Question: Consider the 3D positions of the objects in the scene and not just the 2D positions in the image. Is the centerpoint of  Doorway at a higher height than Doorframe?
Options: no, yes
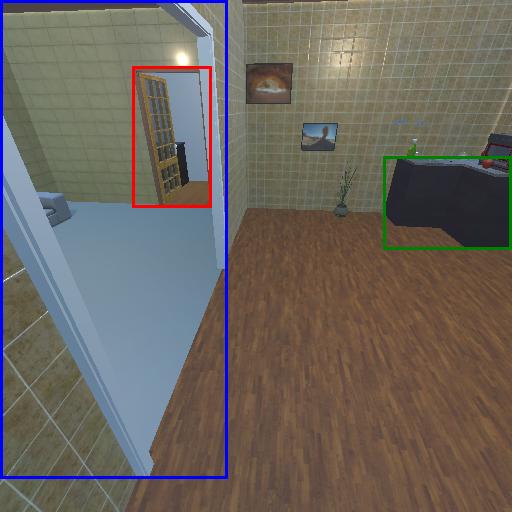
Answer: no